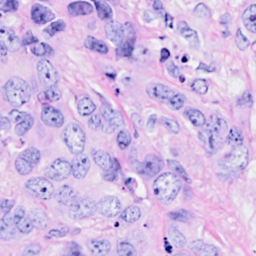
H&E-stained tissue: Breast